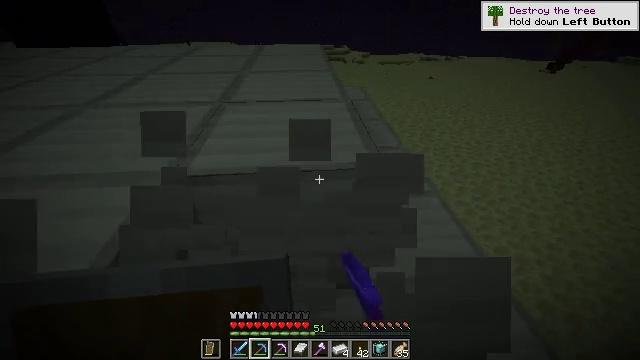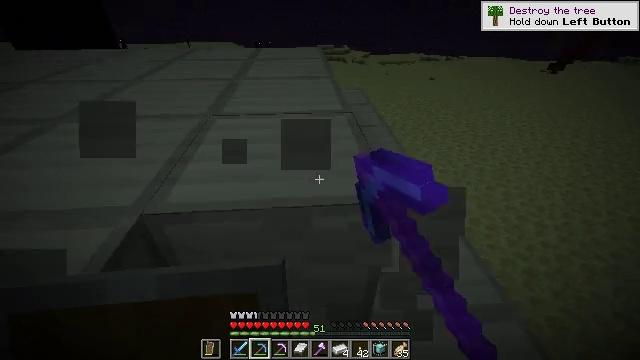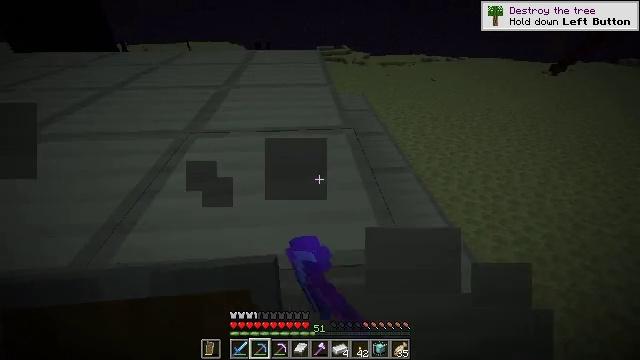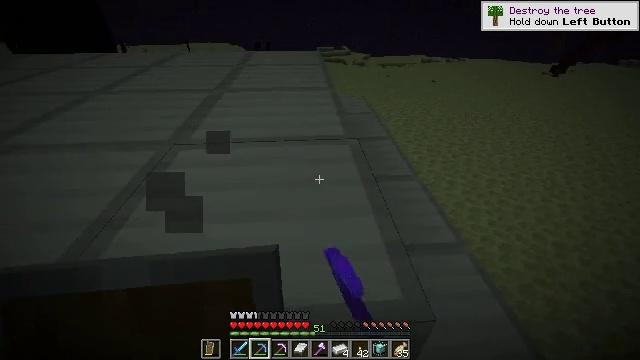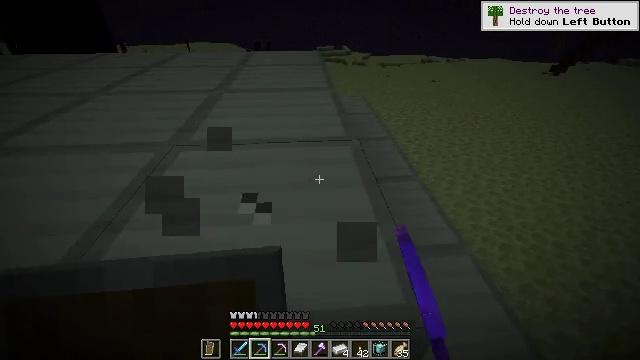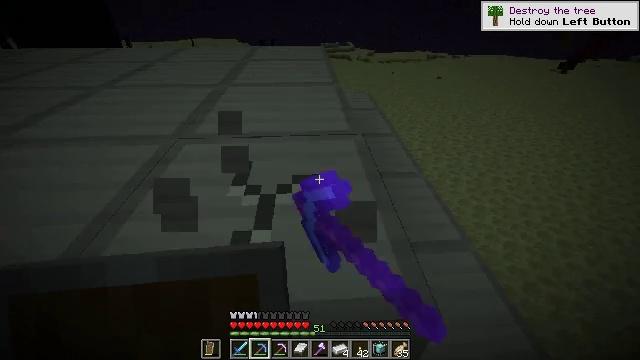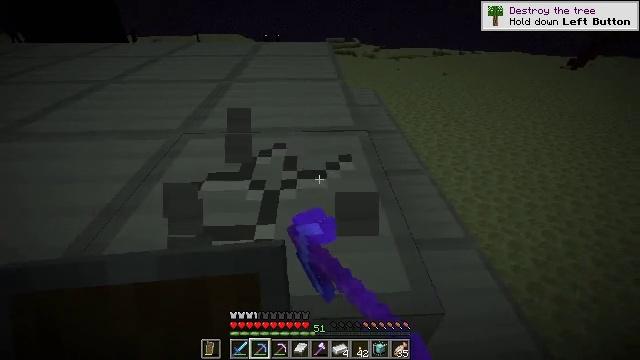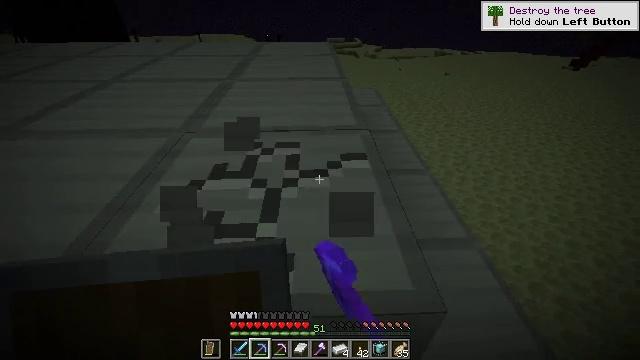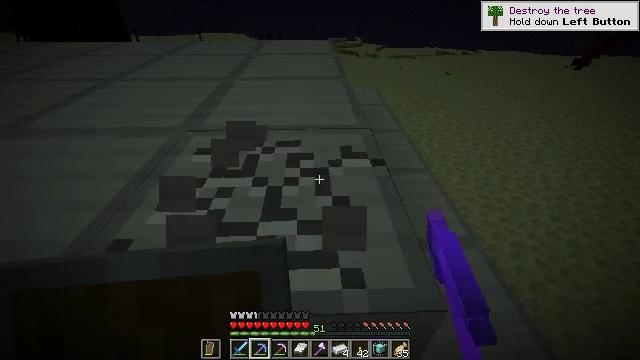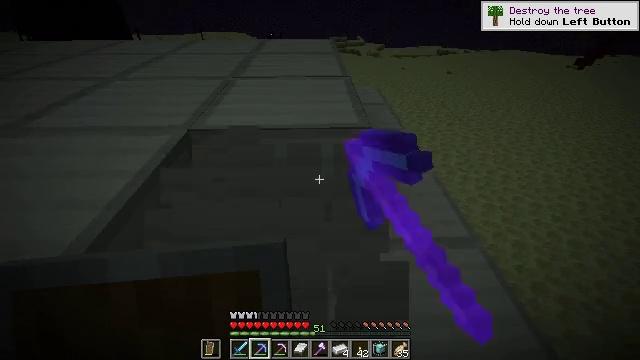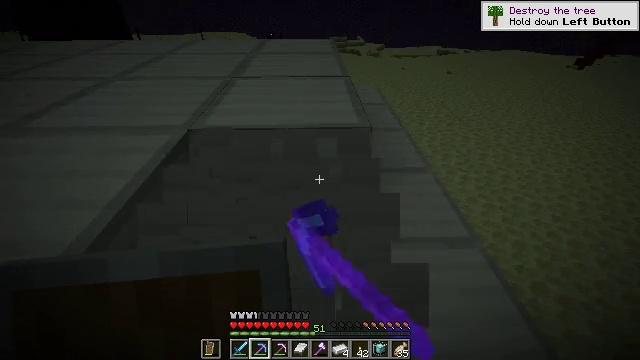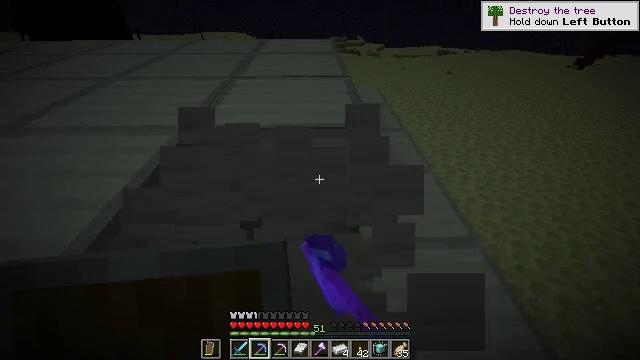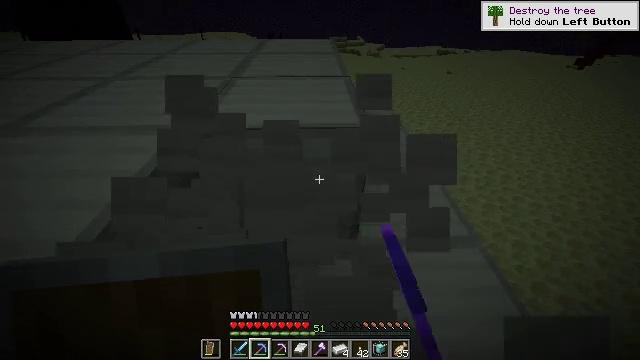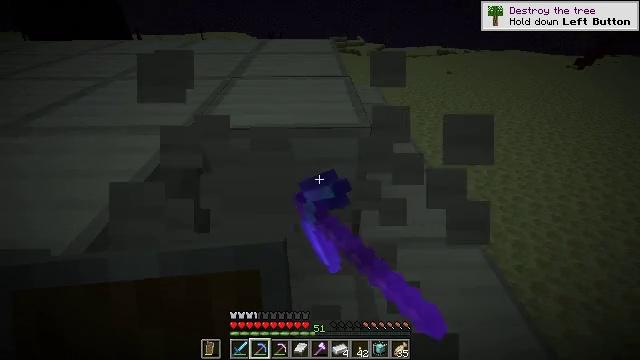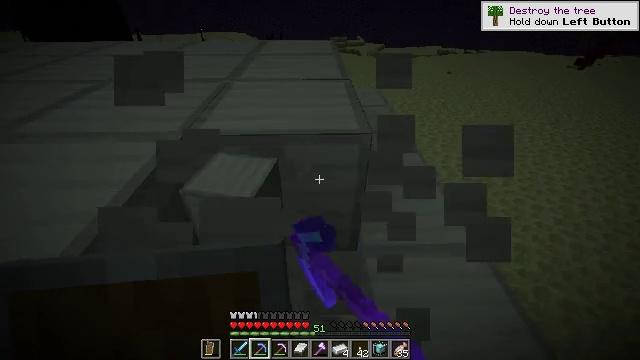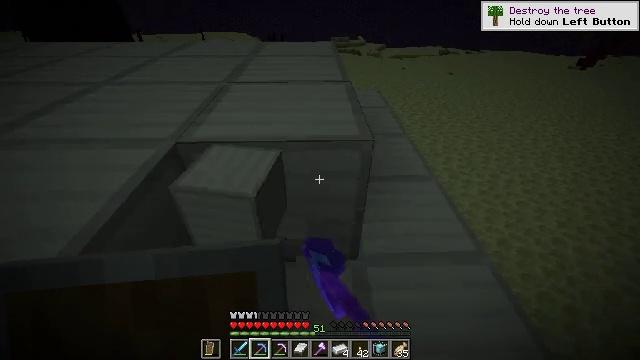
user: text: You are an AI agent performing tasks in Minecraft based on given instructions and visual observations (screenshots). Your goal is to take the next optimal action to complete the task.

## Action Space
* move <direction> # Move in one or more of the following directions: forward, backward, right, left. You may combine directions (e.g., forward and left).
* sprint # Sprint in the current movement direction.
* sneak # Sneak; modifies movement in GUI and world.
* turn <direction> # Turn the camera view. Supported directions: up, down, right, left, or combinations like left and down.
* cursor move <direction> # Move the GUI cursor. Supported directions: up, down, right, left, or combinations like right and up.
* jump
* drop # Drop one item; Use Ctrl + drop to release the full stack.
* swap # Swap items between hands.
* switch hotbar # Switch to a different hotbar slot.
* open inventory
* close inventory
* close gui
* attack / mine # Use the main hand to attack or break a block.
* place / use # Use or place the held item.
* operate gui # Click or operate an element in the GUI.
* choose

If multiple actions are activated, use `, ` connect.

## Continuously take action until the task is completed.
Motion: motion action
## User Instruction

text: Harvest the iron block.
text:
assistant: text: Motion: move forward, attack / mine
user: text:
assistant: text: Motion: move forward, attack / mine
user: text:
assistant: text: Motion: move forward, attack / mine
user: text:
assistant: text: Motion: attack / mine
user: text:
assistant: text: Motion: attack / mine
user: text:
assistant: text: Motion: turn left, attack / mine
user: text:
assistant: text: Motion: attack / mine
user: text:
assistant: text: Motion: attack / mine
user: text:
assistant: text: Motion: attack / mine
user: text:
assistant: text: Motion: attack / mine
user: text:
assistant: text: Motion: attack / mine
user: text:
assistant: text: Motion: attack / mine
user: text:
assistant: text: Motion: attack / mine
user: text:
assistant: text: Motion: move forward, attack / mine
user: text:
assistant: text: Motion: move forward, attack / mine
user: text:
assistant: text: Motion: move forward, attack / mine
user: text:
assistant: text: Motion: move forward, attack / mine
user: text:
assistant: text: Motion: move forward, attack / mine
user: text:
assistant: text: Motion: move forward, attack / mine
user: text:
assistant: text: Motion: move forward, attack / mine
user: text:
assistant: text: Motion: attack / mine
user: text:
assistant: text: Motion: attack / mine
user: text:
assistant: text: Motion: attack / mine
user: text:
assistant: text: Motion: attack / mine
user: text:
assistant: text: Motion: turn left, attack / mine
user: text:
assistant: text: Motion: attack / mine
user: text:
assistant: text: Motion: move forward, attack / mine
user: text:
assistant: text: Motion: move forward, attack / mine
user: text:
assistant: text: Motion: move forward, attack / mine
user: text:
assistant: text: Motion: move forward, attack / mine